Question: This is a digital circuit problem. Given known input values for the circuit, determine the output value.
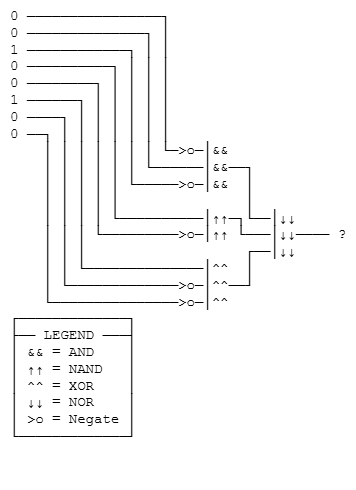
Answer: 0